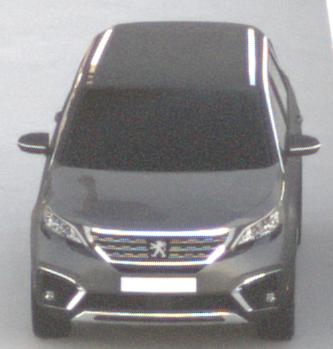
Make: Peugeot
Model: 5008 1.2 PureTech 130 Active
Detailed model: 5008 (II) (03/17 - 09/20)
Model produced from: 2017/03
Model produced until: 2018/07
Doors: 5
Color: gray
Road condition: dry road
Daytime: sunrise or sunset
Contrast: low contrast